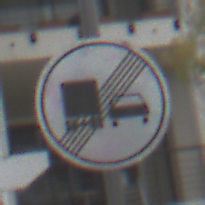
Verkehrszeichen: EndeUeberholverbotKraftfahrzeuge
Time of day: Midday
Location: Outdoor (Urban)
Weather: Overcast
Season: NotSpecified
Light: Natural